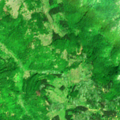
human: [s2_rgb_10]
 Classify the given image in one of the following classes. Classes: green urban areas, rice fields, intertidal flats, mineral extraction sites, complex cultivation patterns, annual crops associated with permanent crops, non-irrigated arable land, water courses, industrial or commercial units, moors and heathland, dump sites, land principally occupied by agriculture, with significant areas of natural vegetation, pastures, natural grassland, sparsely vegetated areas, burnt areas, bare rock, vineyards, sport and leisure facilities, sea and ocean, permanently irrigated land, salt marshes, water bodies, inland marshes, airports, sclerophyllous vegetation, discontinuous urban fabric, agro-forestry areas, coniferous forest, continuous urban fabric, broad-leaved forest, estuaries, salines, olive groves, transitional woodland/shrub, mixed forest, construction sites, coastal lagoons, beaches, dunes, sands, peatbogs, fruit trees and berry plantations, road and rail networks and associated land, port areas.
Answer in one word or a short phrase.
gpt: broad-leaved forest, transitional woodland/shrub